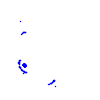
Particle: electron